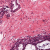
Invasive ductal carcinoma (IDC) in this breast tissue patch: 0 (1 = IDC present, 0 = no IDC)